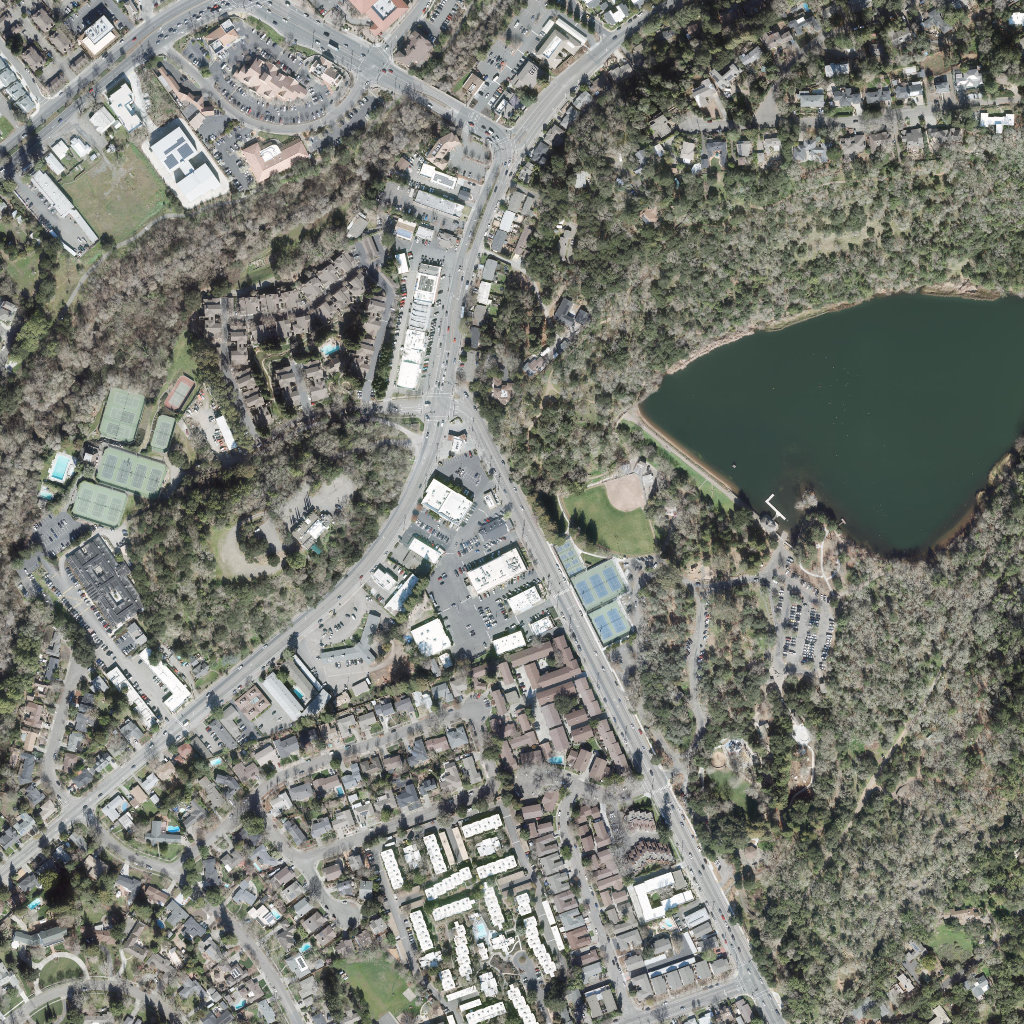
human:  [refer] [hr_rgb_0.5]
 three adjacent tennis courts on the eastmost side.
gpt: <box>[[55, 54, 60, 59, 0]]</box>